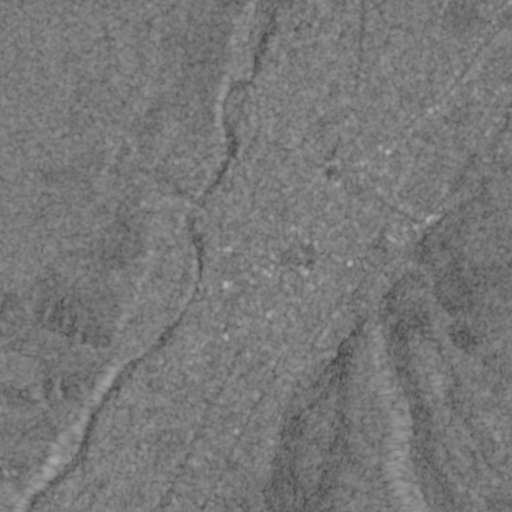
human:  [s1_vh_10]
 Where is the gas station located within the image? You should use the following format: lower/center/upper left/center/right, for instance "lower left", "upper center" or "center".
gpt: The gas station is located in the center right of the image.
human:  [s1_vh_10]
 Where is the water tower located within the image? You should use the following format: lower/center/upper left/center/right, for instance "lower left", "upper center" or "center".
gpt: The water tower is located in the upper center of the image.
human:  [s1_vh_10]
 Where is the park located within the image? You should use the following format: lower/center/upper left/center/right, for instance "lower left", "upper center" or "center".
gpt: There is no park in the image.

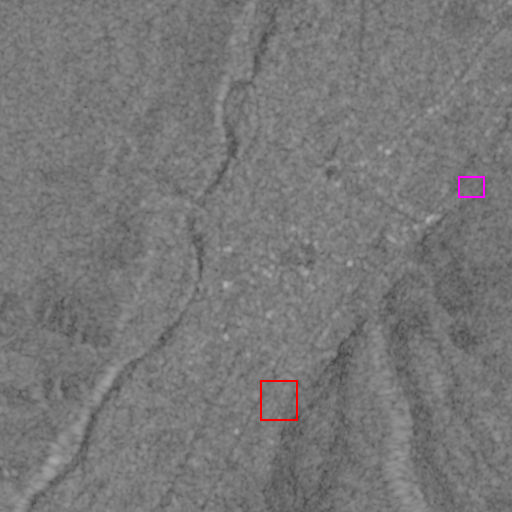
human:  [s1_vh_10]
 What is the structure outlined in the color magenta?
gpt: The structure outlined in magenta is a gas station.
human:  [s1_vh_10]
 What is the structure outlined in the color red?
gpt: The structure outlined in red is a park.
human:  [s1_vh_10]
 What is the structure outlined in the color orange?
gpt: There is no orange outline.